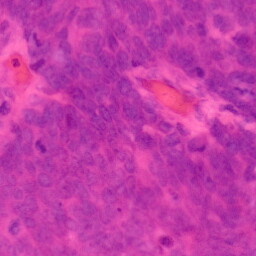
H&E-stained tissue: Colon